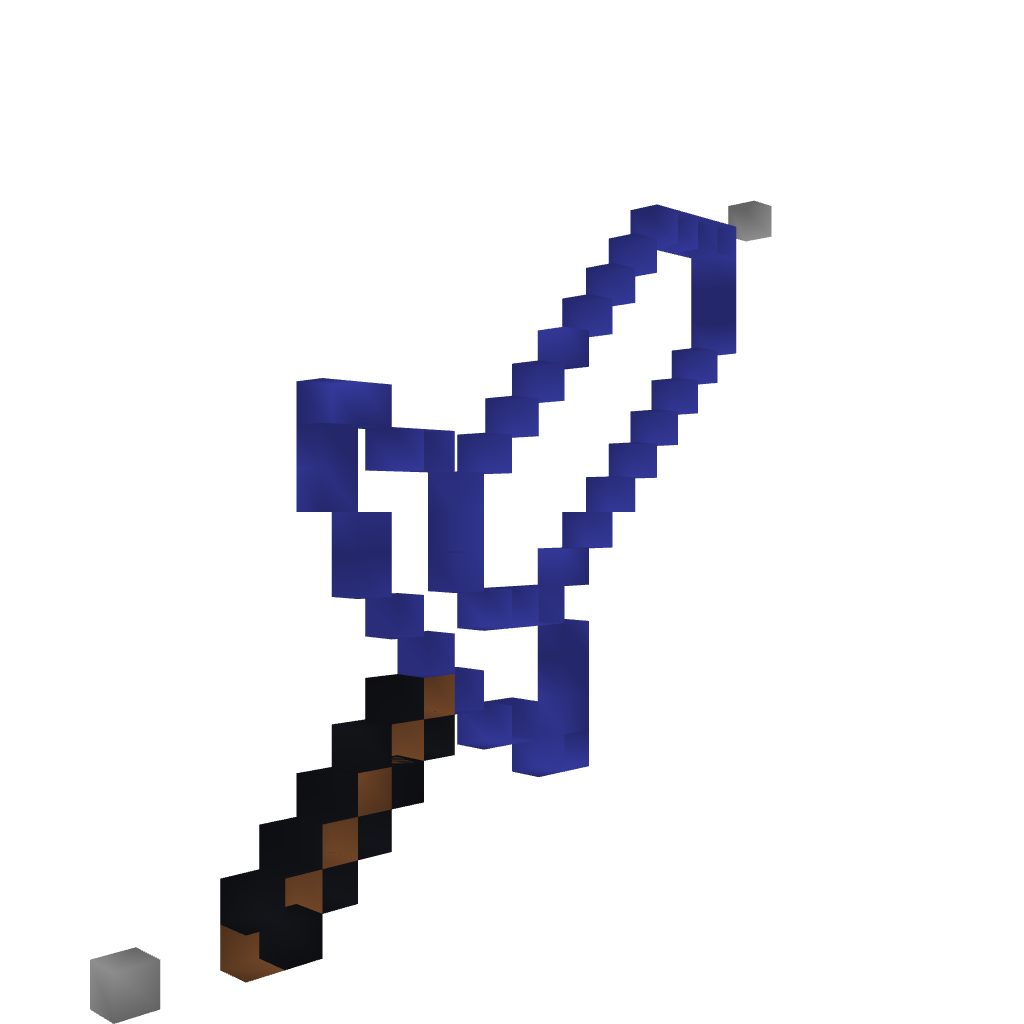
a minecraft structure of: Dark Sword - By Cybersneeze